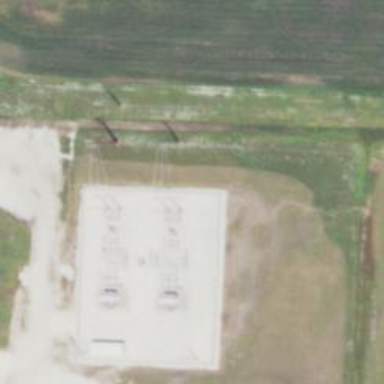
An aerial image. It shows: Switch for power supply.